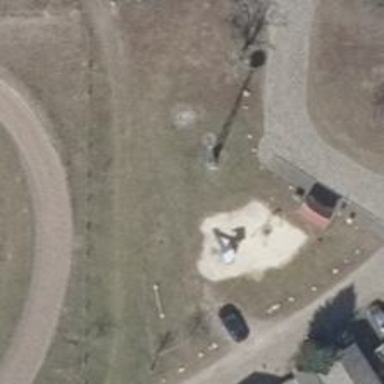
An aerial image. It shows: Maypole.